Field crop: maize
Growth stage: 2
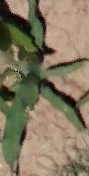
Species: maize